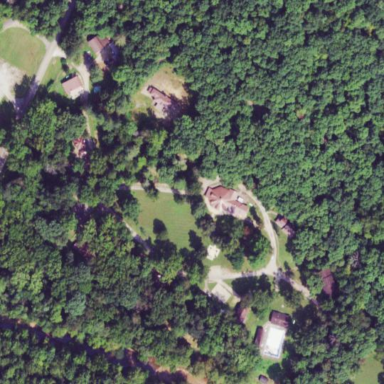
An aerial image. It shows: Summer camp on leisure land designated as campsite for tourists.